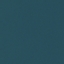
Label: SeaLake